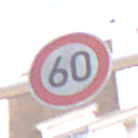
Verkehrszeichen: Geschwindigkeit60
Umgebung: Outdoor, Urban
Tageszeit: MorningAfternoon
Wetter: PartlyCloudy
Licht: Natural
Jahreszeit: NotSpecified
Kontrast: HighContrast